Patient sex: M
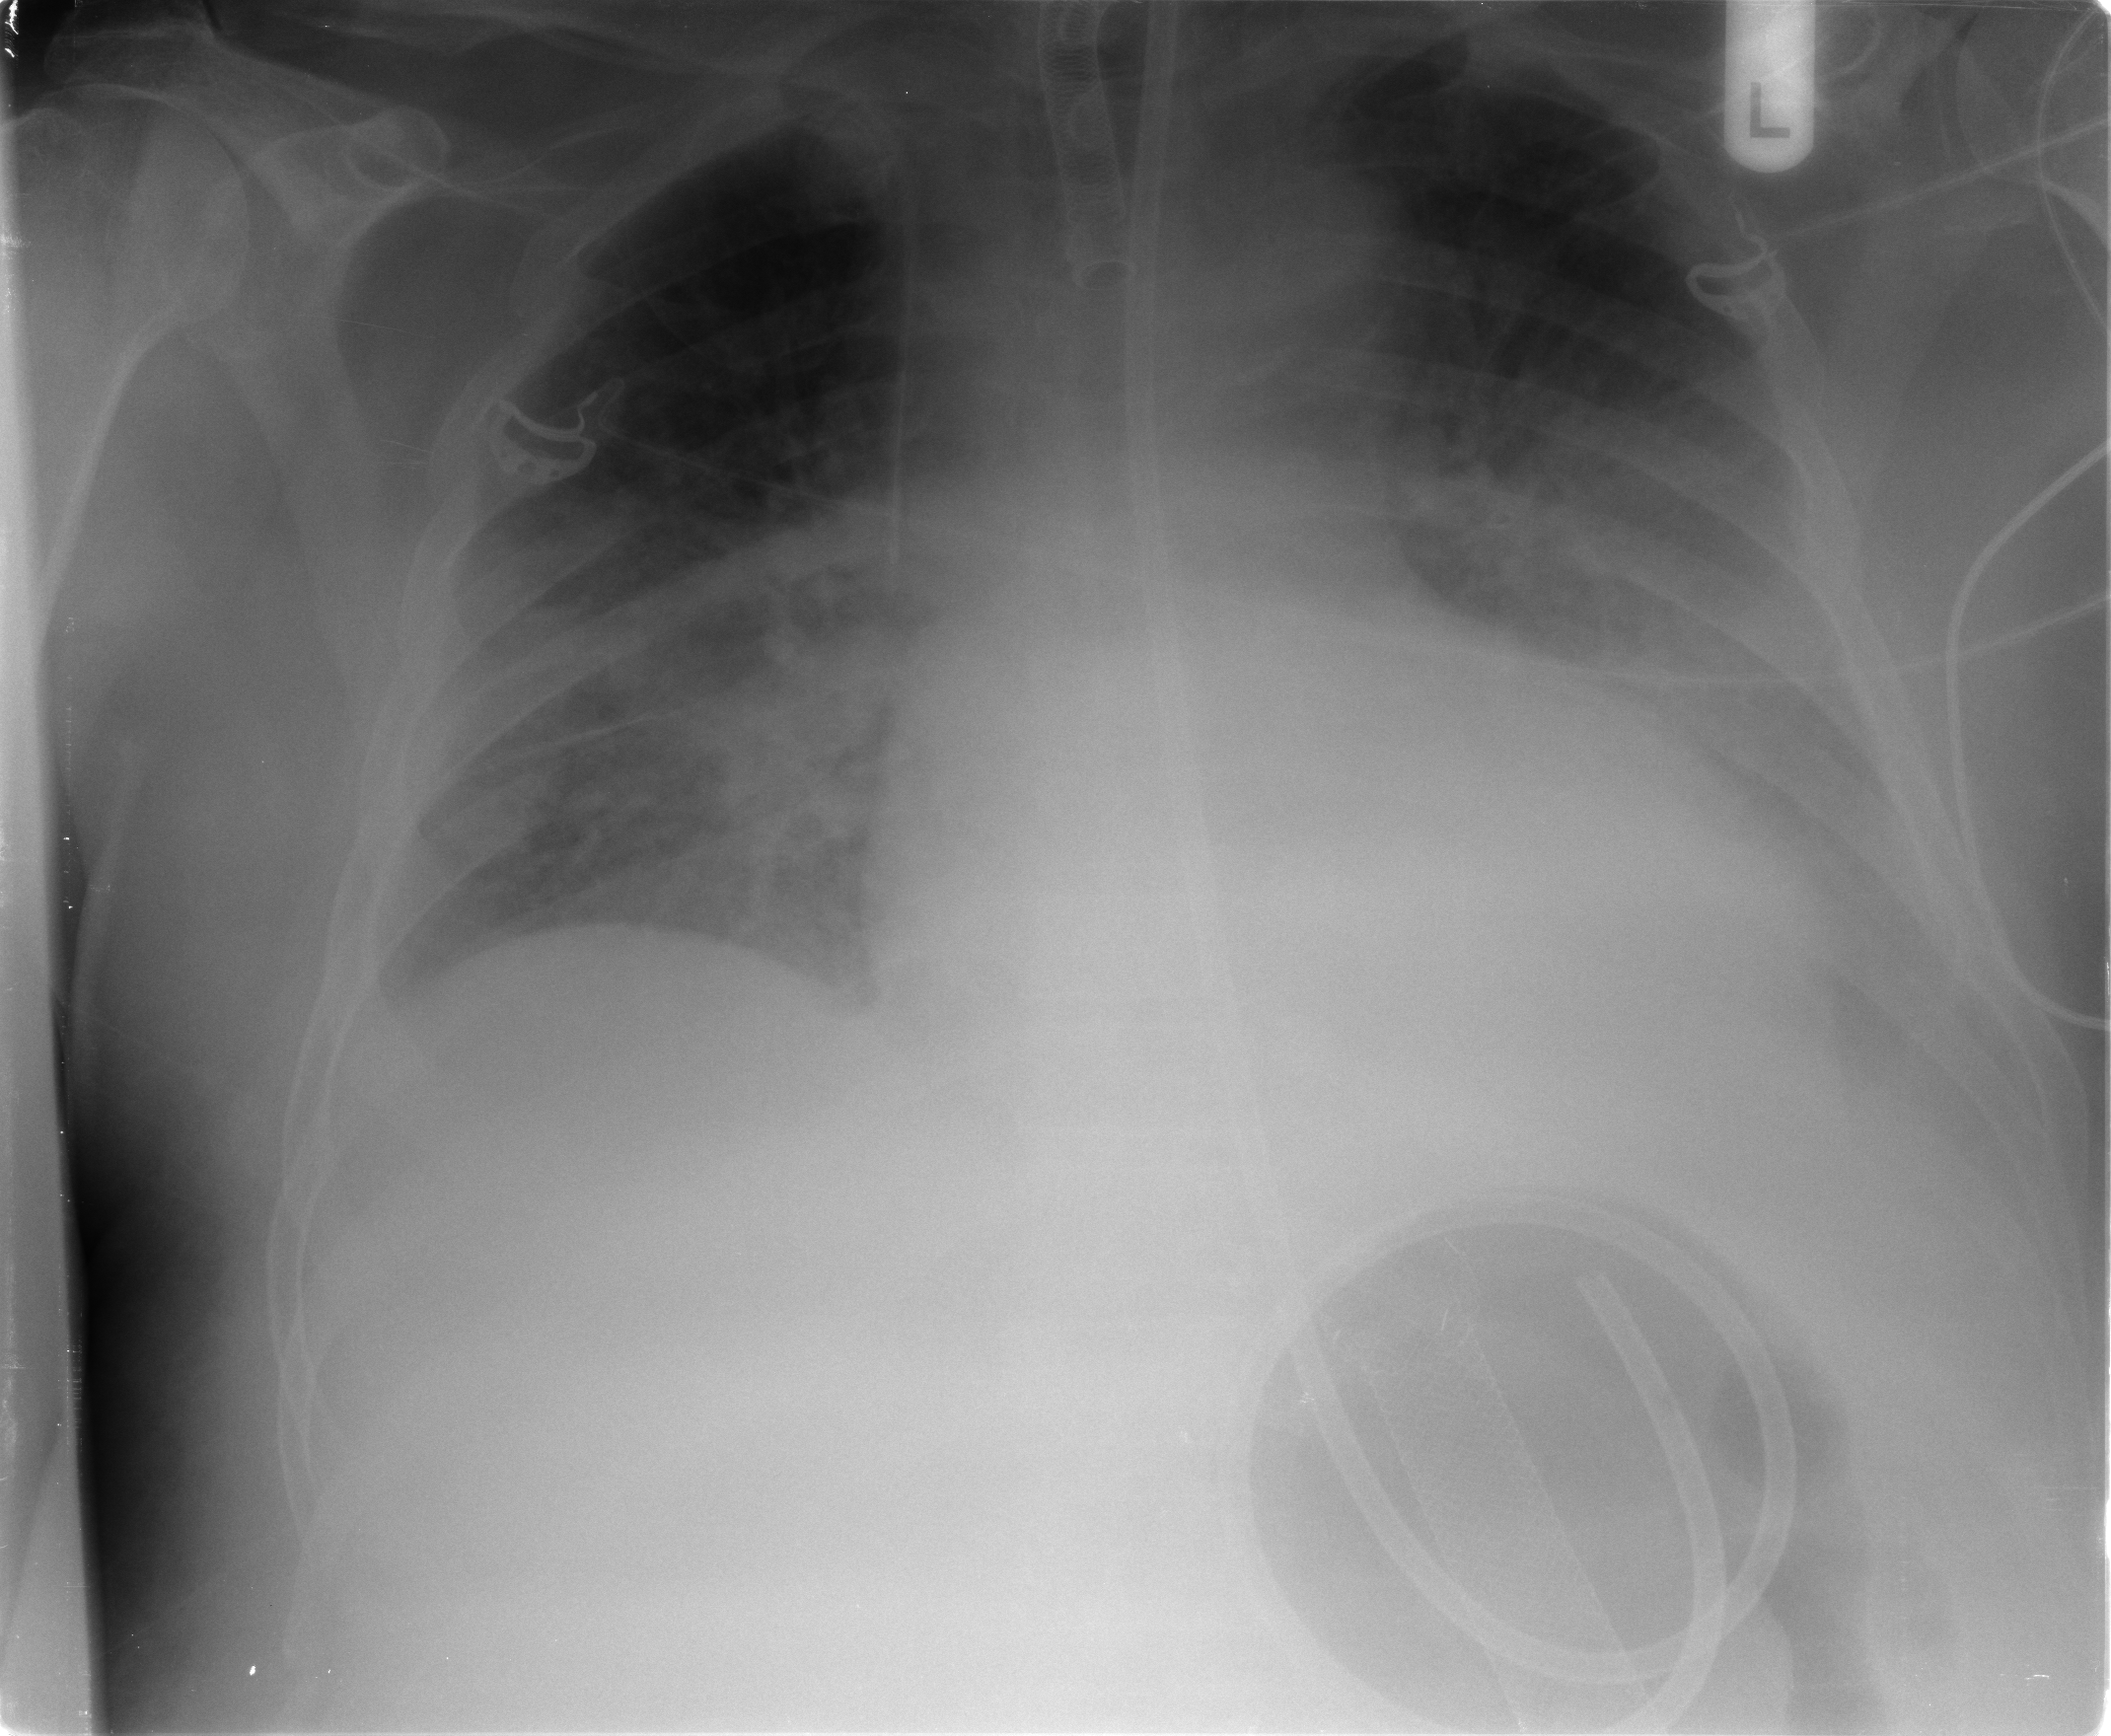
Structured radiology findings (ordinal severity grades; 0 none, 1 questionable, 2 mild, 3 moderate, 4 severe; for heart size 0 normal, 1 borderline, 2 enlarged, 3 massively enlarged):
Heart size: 2
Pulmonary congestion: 2
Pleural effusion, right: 0
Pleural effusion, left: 2
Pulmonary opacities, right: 3
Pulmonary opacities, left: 3
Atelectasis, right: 2
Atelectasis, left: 2